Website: home-depot
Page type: customer-info-address
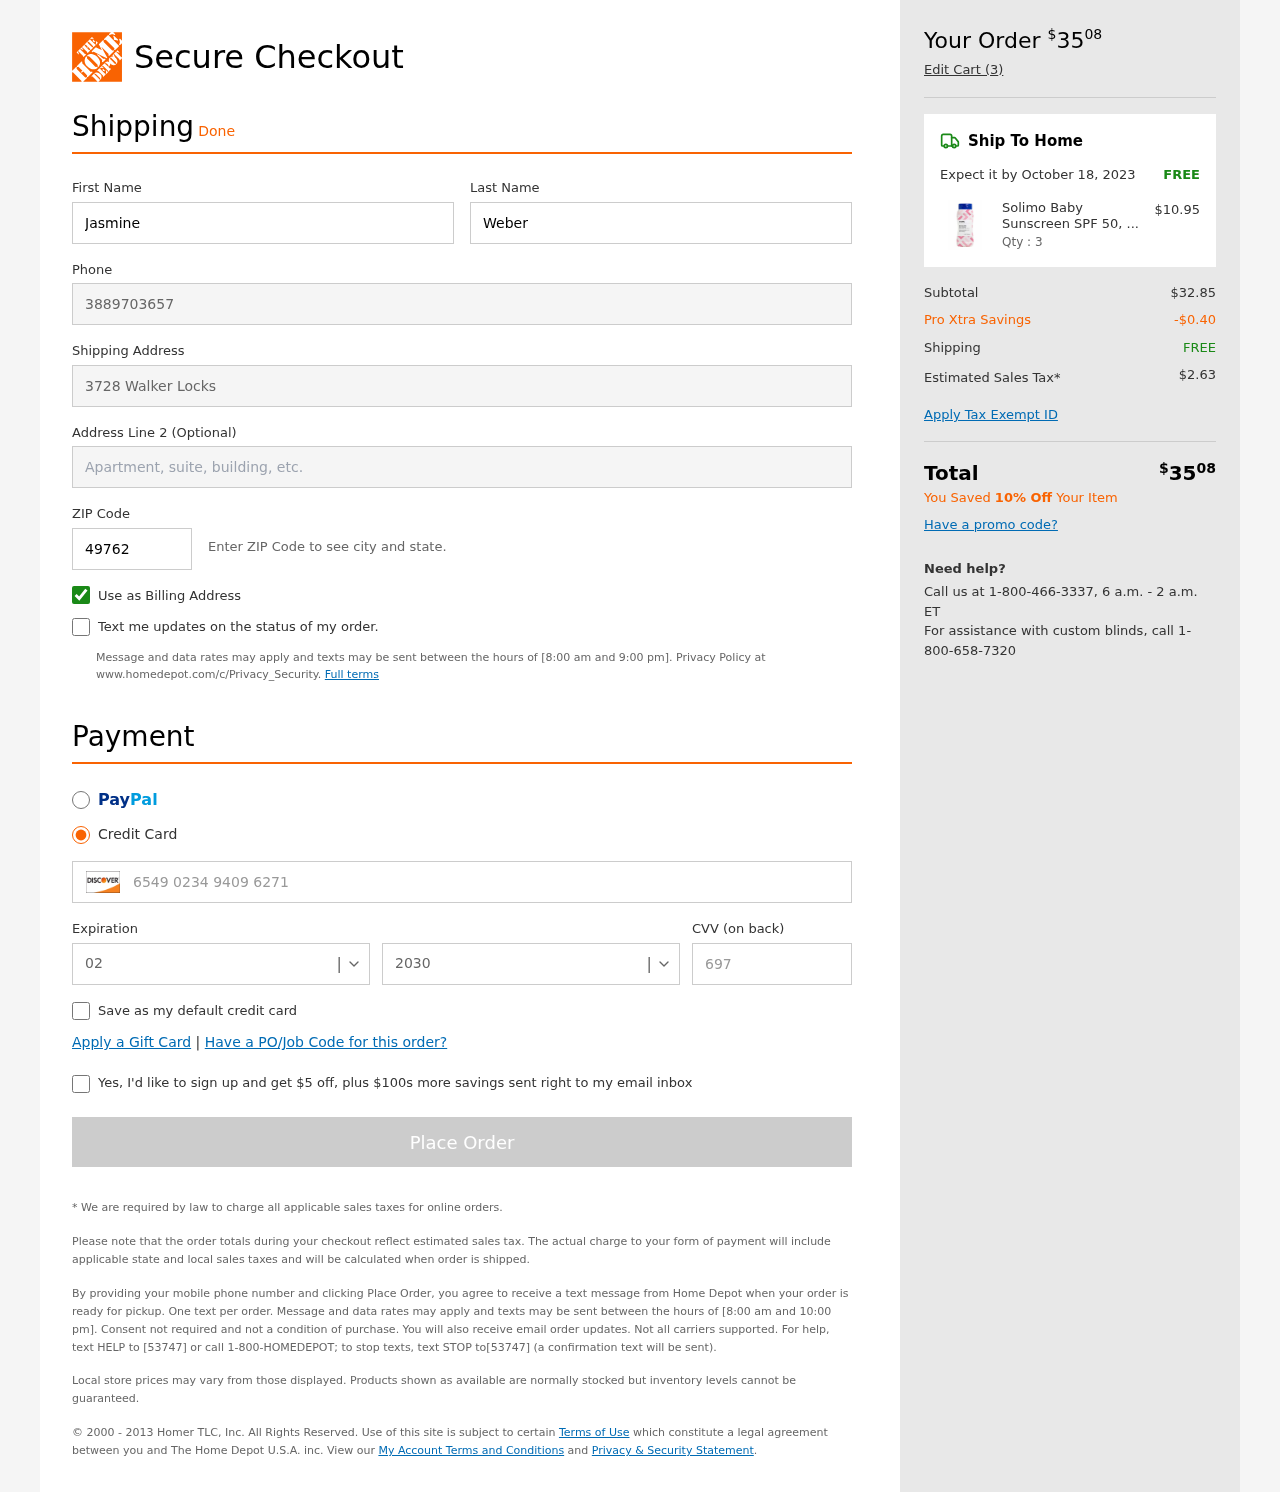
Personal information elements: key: PII_CARD_CVV
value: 697
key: PII_CARD_EXPIRY_MONTH
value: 02
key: PII_CARD_EXPIRY_YEAR
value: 30
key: PII_CARD_NUMBER
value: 6549 0234 9409 6271
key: PII_FIRSTNAME
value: Jasmine
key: PII_LASTNAME
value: Weber
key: PII_PHONE
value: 3889703657
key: PII_POSTCODE
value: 49762
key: PII_STREET
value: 3728 Walker Locks
Product elements: key: PRODUCT1_NAME
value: Solimo Baby Sunscreen SPF 50, 8 Fluid Ounce
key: PRODUCT1_PRICE
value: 10.95
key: PRODUCT1_QUANTITY
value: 3
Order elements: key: ORDER_TOTAL
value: $3508
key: ORDER_NUM_ITEMS
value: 3
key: ORDER_DELIVERY_DATE
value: October 18, 2023
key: ORDER_SHIPPING_COST
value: FREE
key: ORDER_SUBTOTAL
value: $32.85
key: ORDER_DISCOUNT
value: -$0.40
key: ORDER_SHIPPING_COST2
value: FREE
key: ORDER_TAX
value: $2.63
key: ORDER_TOTAL2
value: $3508
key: ORDER_SAVINGS_MESSAGE
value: You Saved 10% Off Your Item